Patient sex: M
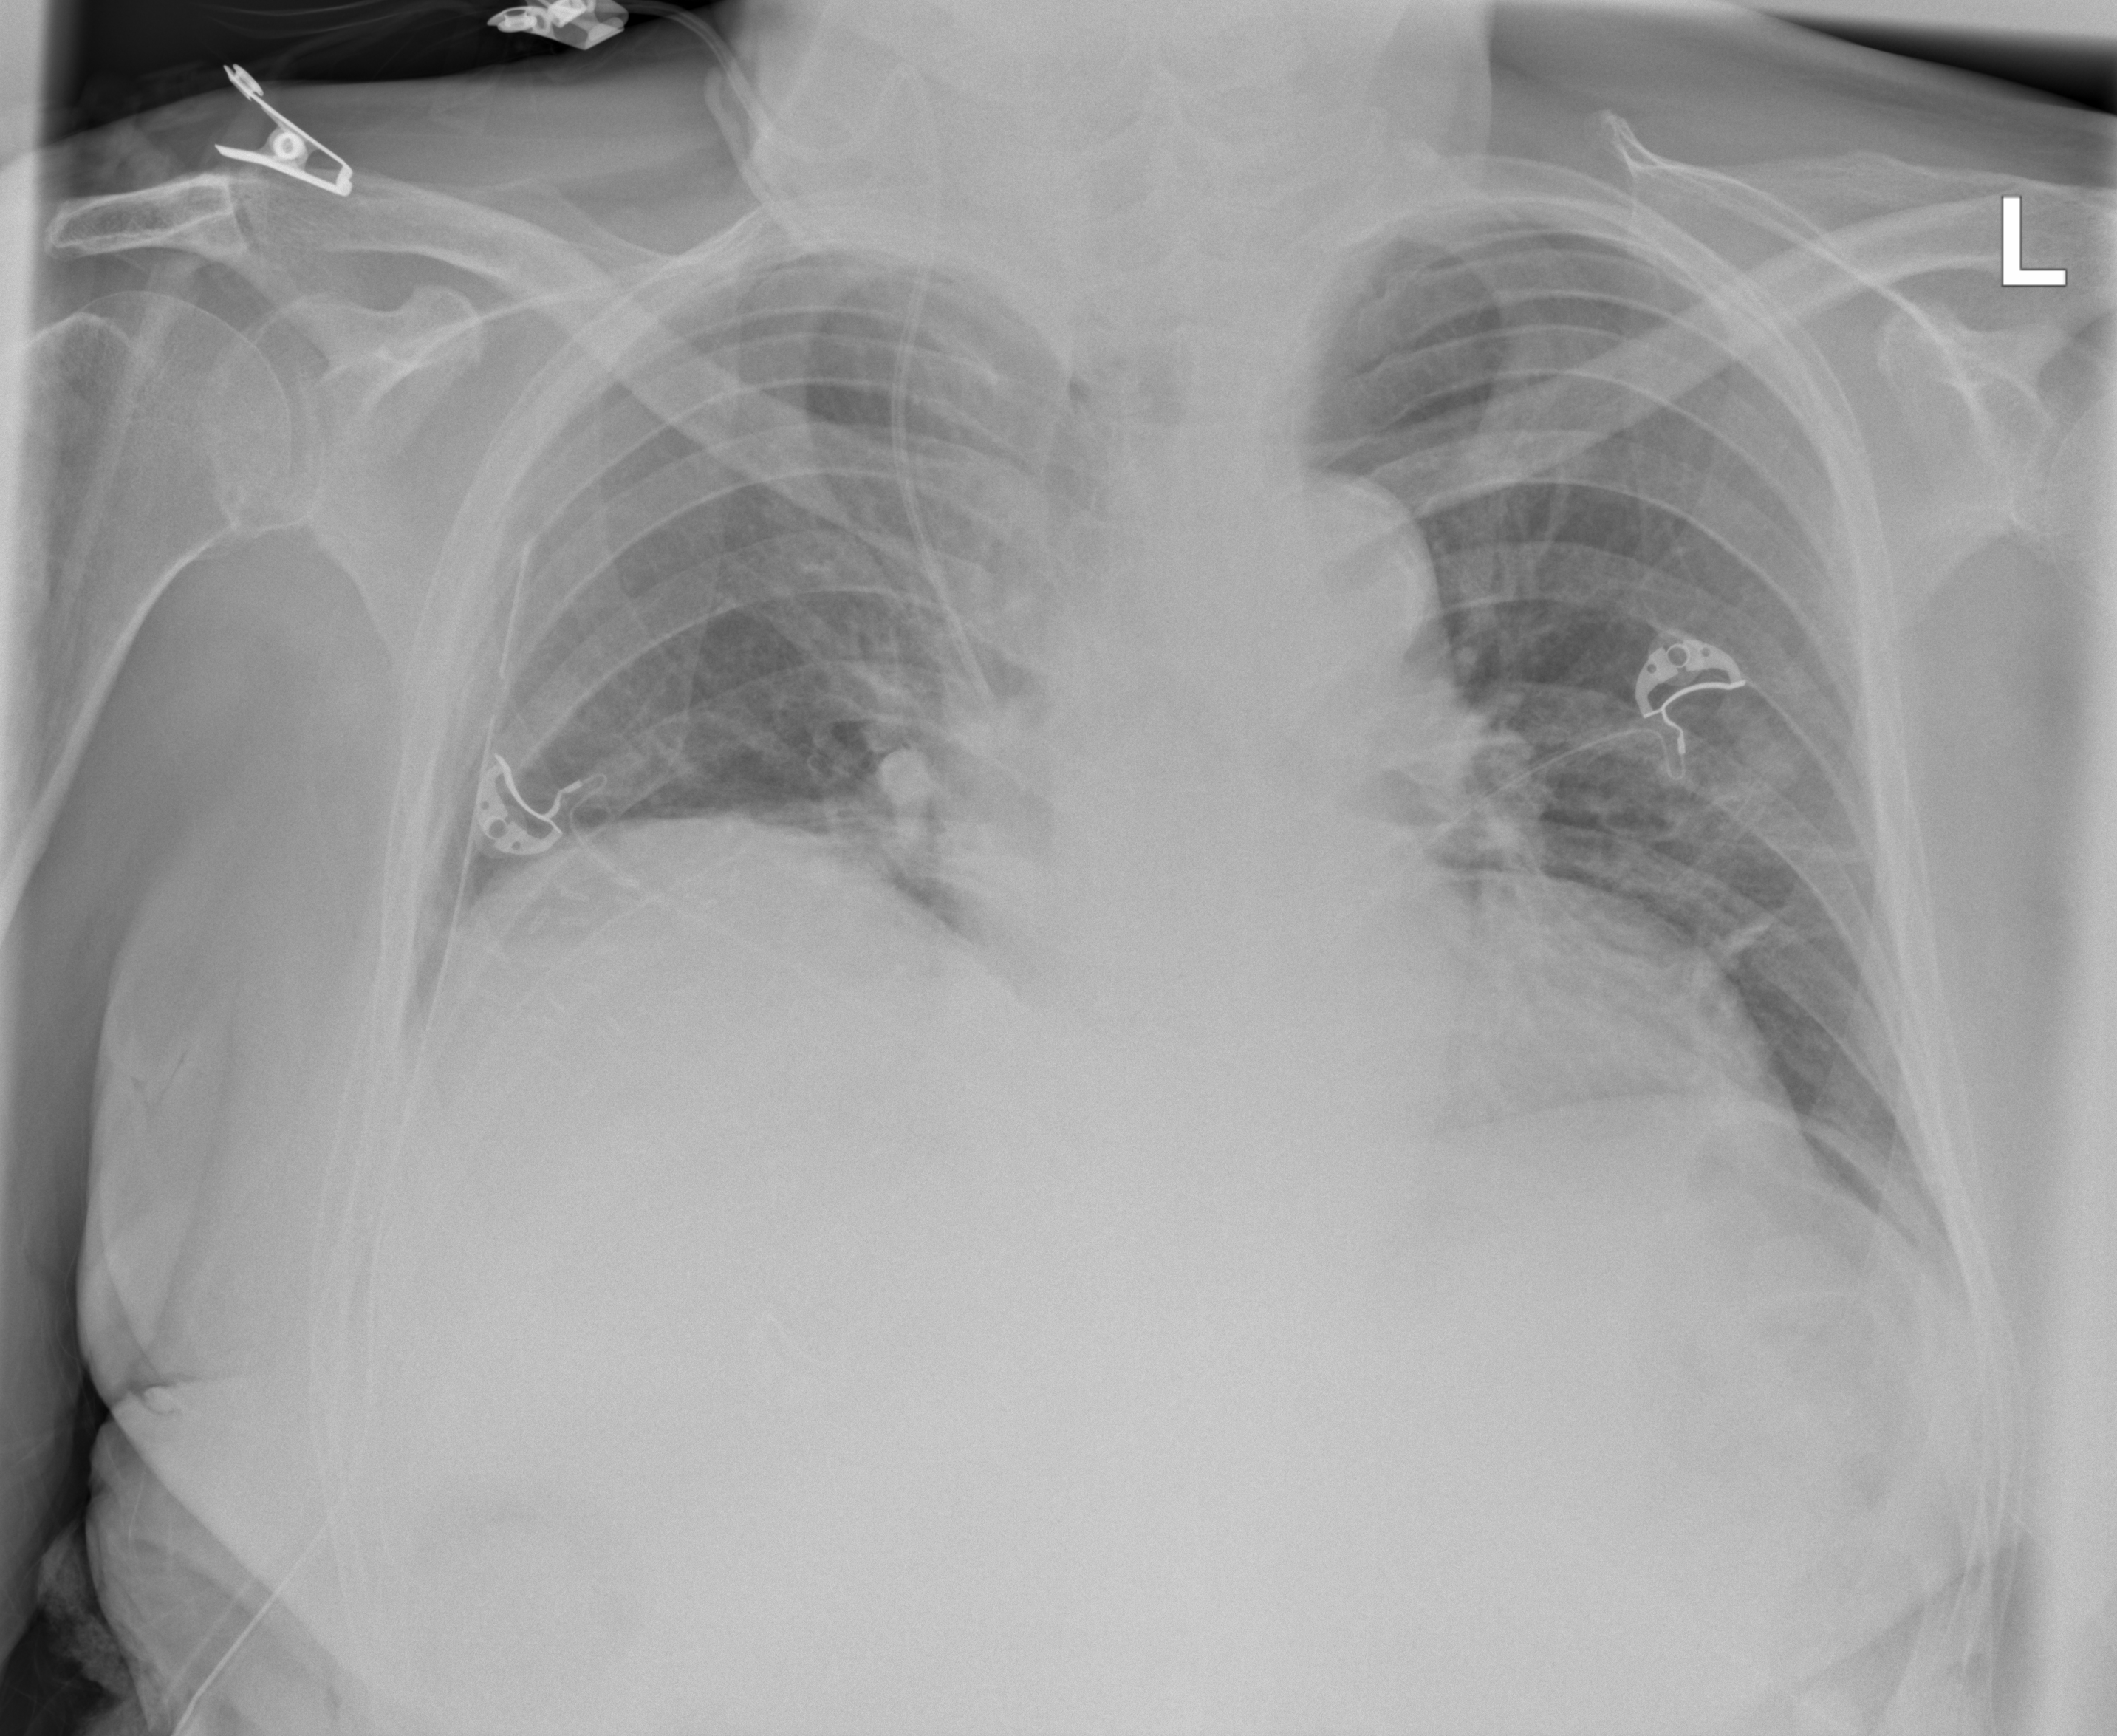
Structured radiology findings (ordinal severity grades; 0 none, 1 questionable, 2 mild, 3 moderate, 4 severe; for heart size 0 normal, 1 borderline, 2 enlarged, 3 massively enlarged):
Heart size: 1
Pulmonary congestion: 2
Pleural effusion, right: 0
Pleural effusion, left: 0
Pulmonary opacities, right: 2
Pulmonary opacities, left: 2
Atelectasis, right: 2
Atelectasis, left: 2